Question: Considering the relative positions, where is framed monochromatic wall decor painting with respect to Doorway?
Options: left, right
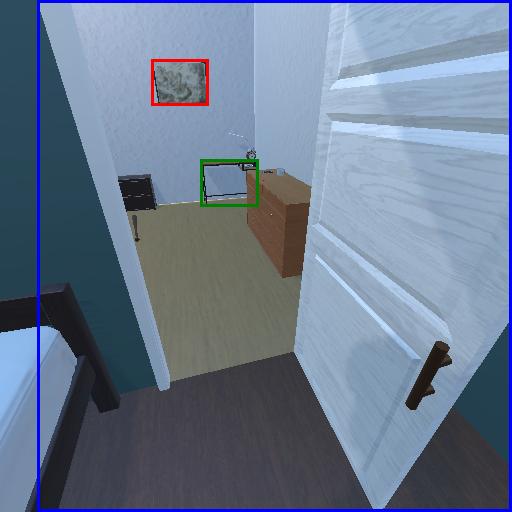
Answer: left